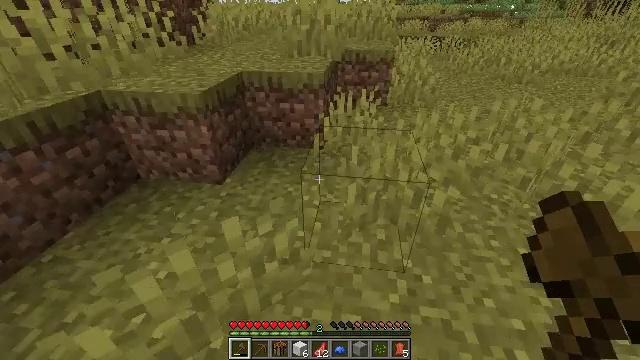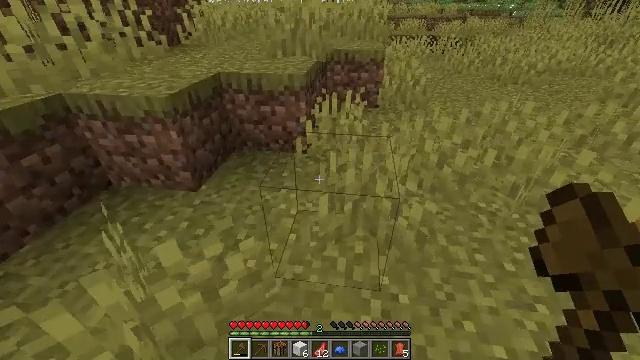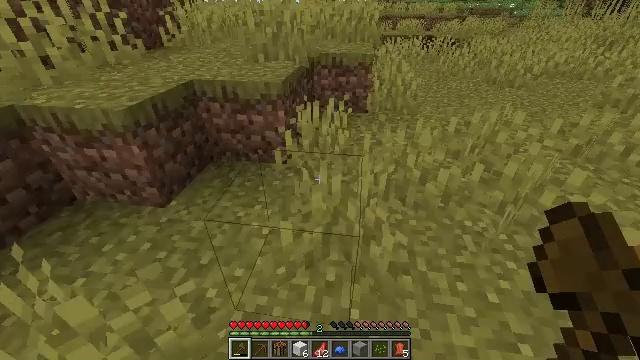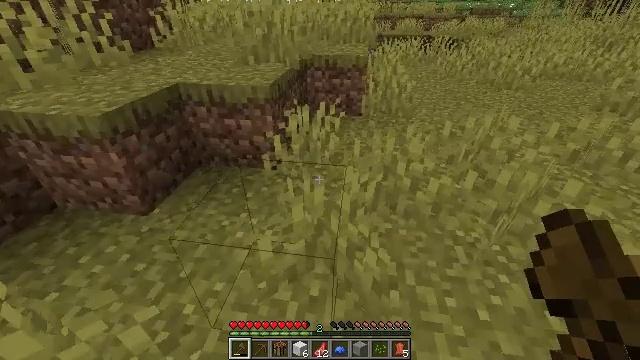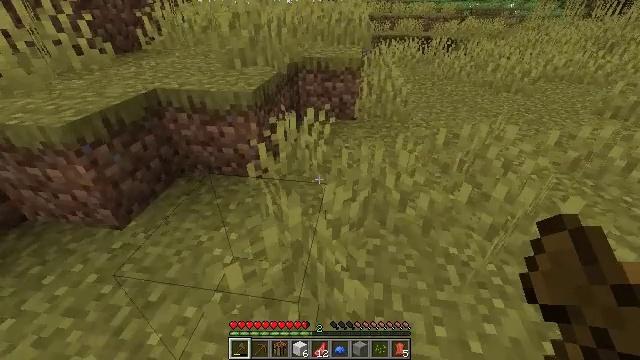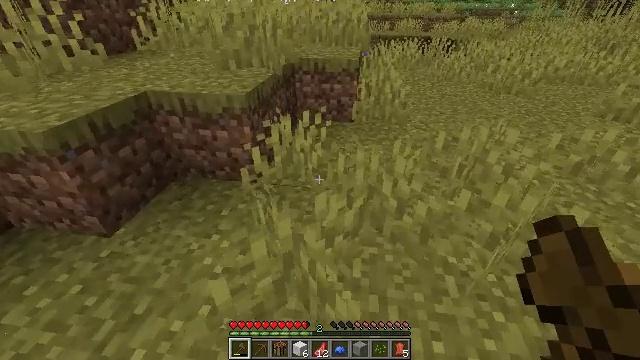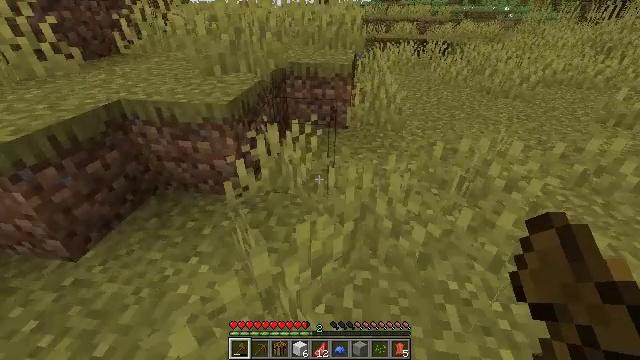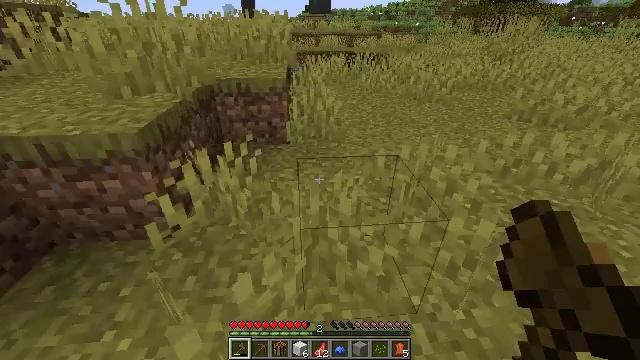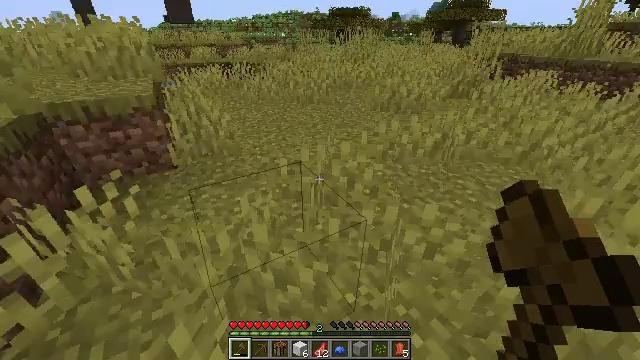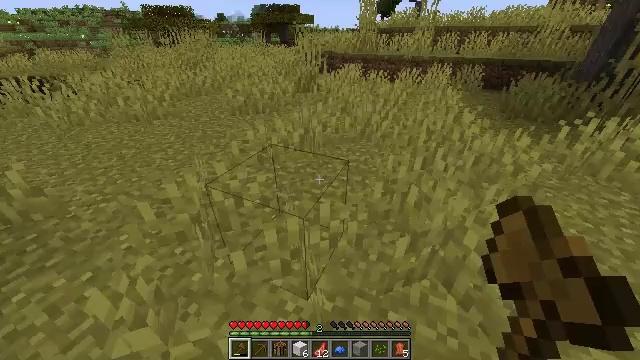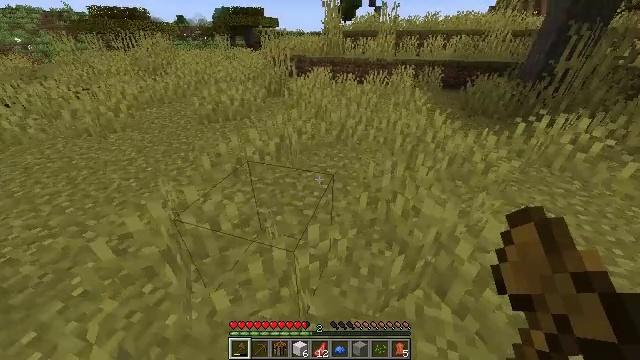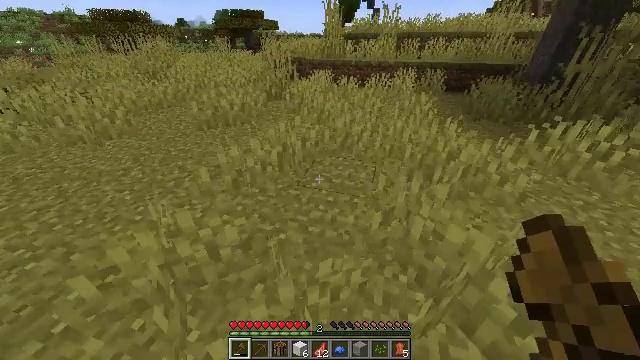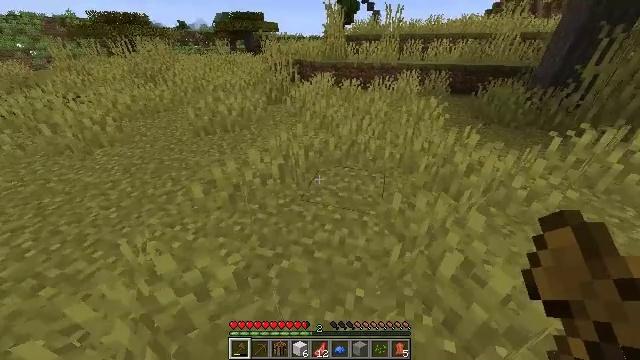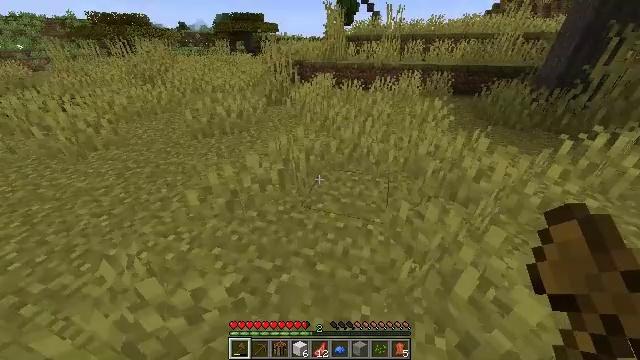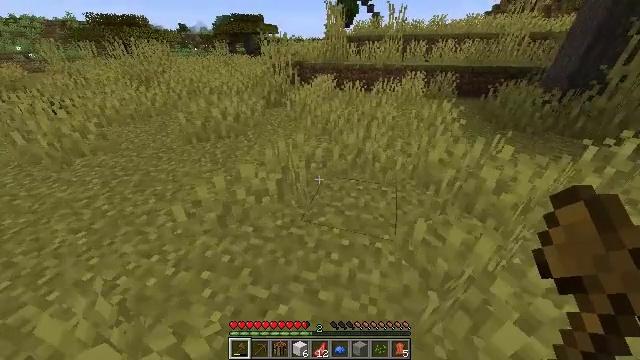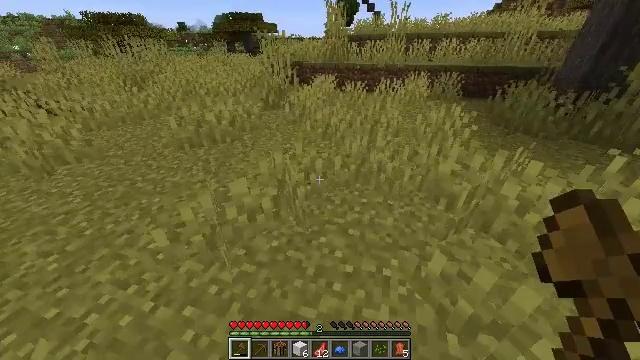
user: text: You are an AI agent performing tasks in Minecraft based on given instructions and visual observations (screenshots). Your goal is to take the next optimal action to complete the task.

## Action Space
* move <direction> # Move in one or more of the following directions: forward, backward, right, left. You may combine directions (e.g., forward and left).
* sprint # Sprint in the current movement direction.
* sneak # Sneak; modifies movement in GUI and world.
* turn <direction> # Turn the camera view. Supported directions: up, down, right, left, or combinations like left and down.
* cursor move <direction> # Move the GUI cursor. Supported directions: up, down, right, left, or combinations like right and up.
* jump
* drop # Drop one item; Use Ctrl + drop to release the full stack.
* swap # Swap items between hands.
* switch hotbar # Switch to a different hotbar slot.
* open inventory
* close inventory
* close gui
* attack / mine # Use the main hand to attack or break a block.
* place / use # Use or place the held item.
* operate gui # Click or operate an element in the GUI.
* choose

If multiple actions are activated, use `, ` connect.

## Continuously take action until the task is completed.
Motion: motion action
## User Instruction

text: Collect acacia logs by breaking the tree.
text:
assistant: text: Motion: move forward and move right
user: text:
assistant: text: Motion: move forward and move right
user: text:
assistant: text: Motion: move forward and move right
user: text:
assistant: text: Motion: move forward
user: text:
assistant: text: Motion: move forward
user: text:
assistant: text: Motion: move forward
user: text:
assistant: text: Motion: move forward, sprint, turn right and up
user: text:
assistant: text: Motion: move forward, sprint, turn right
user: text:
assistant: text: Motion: move forward, sprint, turn right and down
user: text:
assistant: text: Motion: move forward, sprint, turn right
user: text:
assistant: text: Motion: move forward, sprint
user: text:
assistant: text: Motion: move forward, sprint
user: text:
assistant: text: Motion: move forward, sprint
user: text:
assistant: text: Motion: move forward, sprint
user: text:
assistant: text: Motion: move forward, sprint
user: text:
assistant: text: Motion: move forward
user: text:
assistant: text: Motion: move forward, turn left and up
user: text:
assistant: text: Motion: move forward, turn left and up
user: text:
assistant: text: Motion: move forward, turn left and up
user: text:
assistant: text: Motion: move forward, turn left and up
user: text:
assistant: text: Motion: move forward, turn left
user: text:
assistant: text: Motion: move forward
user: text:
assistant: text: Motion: move forward
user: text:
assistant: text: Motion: move forward
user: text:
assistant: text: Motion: move forward
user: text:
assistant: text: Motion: move forward
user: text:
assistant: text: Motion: move forward
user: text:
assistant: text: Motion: move forward
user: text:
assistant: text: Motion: move forward
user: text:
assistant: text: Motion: move forward